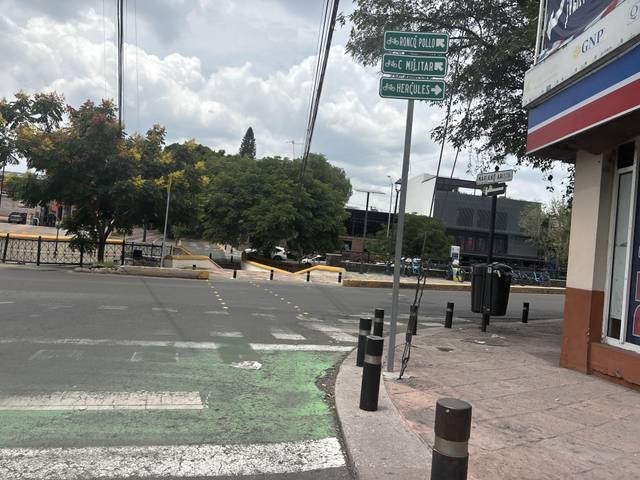
Region: Mexico
Coordinates: 20.601, -100.381